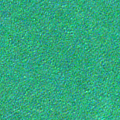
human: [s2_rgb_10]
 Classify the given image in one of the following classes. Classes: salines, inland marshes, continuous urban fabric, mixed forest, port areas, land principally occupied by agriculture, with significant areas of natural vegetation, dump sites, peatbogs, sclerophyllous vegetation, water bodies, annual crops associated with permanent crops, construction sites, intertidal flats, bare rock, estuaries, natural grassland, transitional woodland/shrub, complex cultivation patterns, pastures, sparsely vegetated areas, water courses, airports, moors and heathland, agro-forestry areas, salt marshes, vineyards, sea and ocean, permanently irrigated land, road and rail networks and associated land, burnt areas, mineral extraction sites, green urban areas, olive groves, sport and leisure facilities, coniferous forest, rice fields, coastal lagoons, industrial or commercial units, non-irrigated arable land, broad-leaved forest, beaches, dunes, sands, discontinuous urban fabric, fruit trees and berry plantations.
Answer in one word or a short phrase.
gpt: sea and ocean